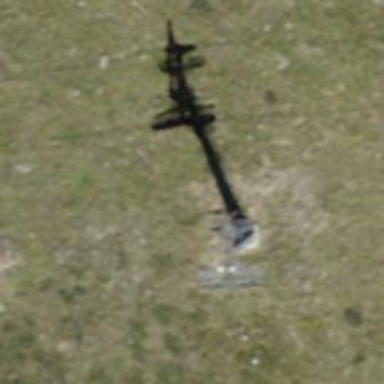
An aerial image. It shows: Pylon used for aerialway.